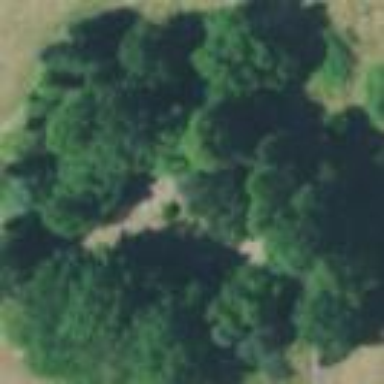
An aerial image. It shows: Deciduous woodland with mixed leaves.